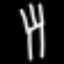
Label: fork